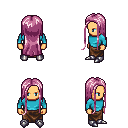
a pixel art fantasy rpg character, male body template, human, tanned skin, teal long-sleeve shirt, robe skirt, pink extra-long hairstyle, metal boots, four views (front, back, left, right), 2x2 character sprite sheet, small pixel art, hard edges, no anti-aliasing